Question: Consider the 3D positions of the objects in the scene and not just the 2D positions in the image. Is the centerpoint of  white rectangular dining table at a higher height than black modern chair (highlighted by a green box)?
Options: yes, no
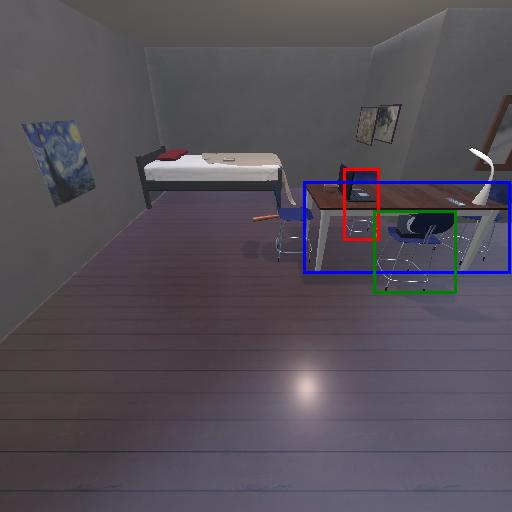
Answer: yes